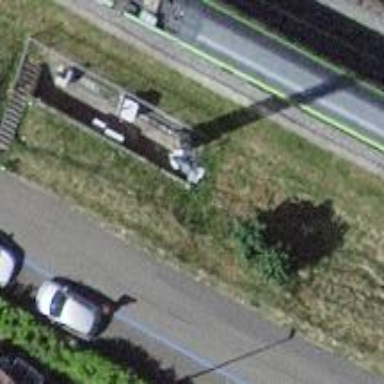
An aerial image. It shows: Communication mast tower.